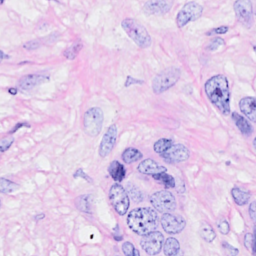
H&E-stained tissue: Breast